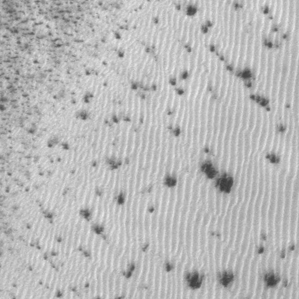
Label: frost